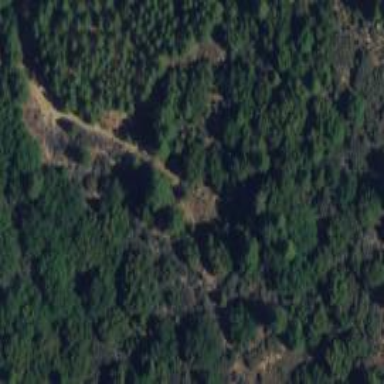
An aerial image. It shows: Path.